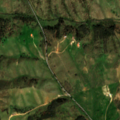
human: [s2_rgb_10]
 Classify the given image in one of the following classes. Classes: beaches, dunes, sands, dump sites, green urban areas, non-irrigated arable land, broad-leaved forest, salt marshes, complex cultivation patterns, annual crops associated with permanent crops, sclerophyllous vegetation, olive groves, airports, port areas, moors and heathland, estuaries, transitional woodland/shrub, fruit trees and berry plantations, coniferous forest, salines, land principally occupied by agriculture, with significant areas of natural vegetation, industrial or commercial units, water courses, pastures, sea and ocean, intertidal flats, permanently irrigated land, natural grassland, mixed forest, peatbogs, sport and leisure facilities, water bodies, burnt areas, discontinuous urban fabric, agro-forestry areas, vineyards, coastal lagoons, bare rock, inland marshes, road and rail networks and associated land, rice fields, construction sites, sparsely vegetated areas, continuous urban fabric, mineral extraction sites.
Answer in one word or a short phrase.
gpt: non-irrigated arable land, land principally occupied by agriculture, with significant areas of natural vegetation, broad-leaved forest, transitional woodland/shrub